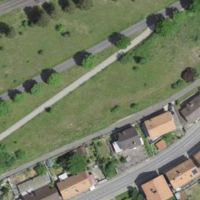
EUNIS habitat code: 55
Species observed at this site:
Echium vulgare